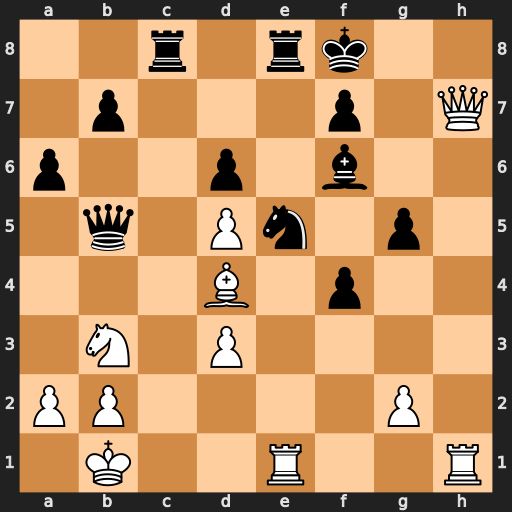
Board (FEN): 2r1rk2/1p3p1Q/p2p1b2/1q1Pn1p1/3B1p2/1N1P4/PP4P1/1K2R2R
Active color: w
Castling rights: -
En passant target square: -
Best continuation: Qf5 Qxd3+ Qxd3 Nxd3 Rxe8+ Kxe8 Bxf6